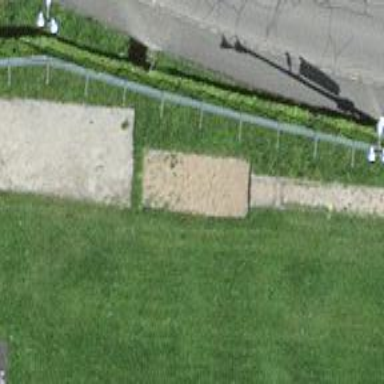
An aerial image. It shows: Long jump track for leisure and sport activities.